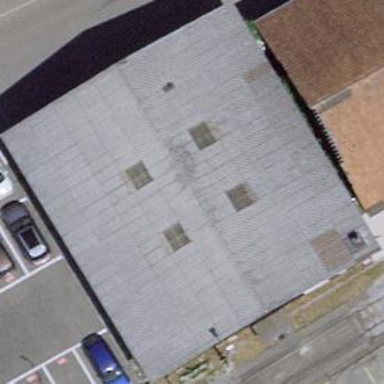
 while the building itself is brown in color."